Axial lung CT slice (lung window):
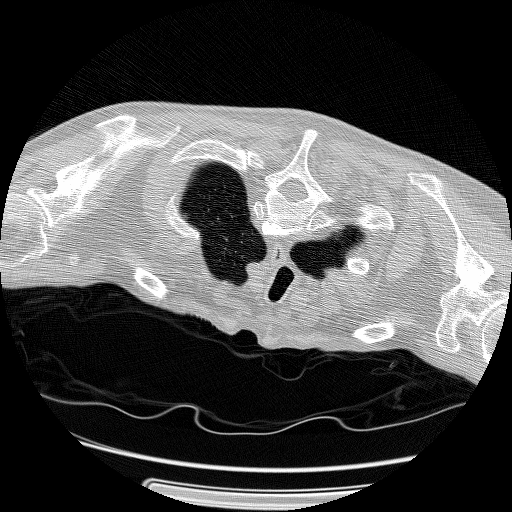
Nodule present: no